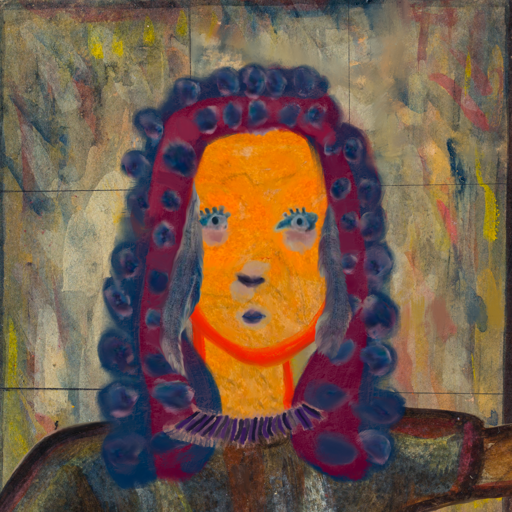
Background: GypsyMother, Head And Neck Front: Sisters, Face Front: Hill_Girl, Bust: Mosgoul, Hair Front: Hill_Girl, Head Accessory: Blank, Second Necklace: Blank, Necklace: HillGirl, Baby: Blank